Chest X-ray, AP view. Patient: 53 years old, sex F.
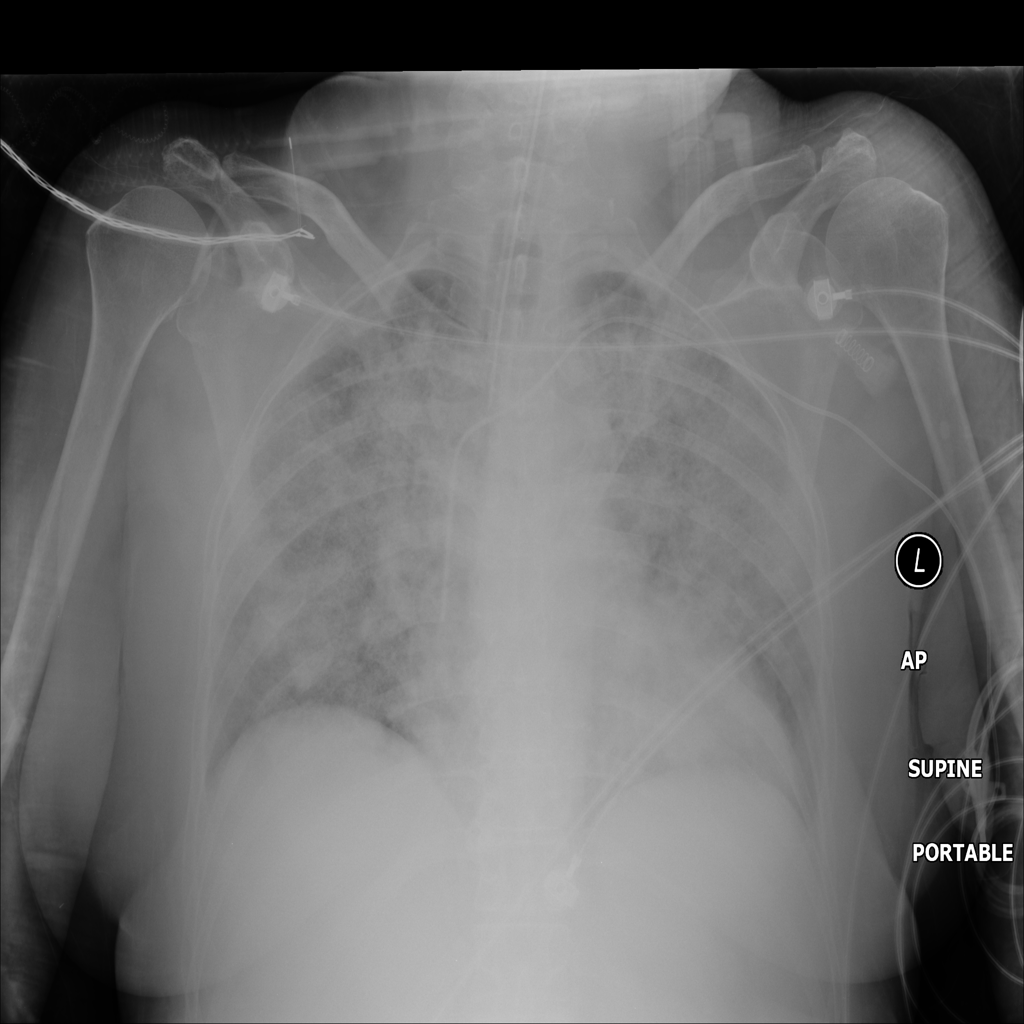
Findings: Edema, Infiltration